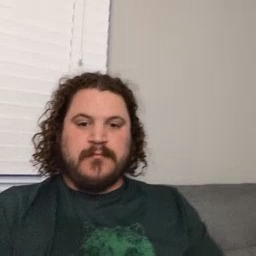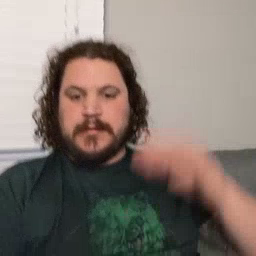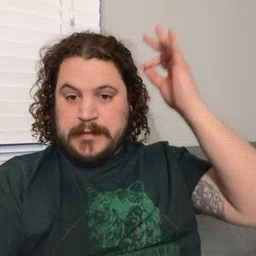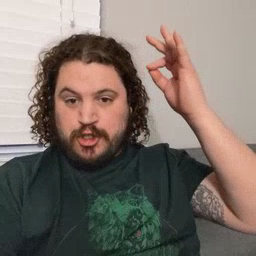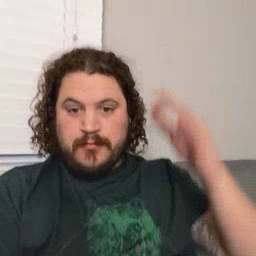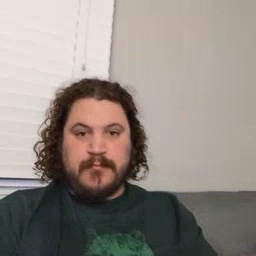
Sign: hair